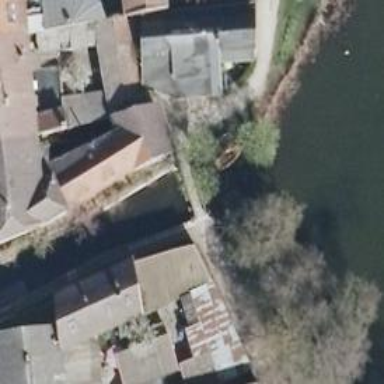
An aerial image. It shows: Footway on bridge.